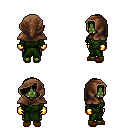
a pixel art fantasy rpg character, female body template, orc, green skin, green robe, metal pants, black right-swept hairstyle, cloth hood, gold gloves, brown slippers, four views (front, back, left, right), 2x2 character sprite sheet, small pixel art, hard edges, no anti-aliasing